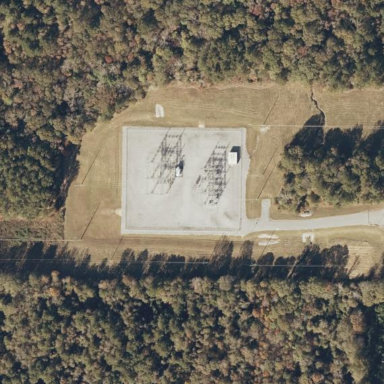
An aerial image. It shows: Power substation with transmission level designation. It is enclosed by fence.